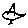
Label: bird